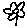
Label: flower